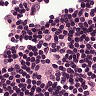
Metastatic tissue present: no